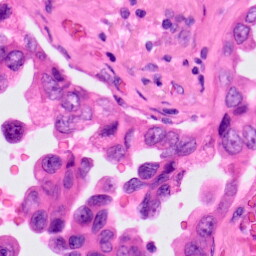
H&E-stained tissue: Lung